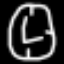
Label: clock